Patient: sex F, age 61
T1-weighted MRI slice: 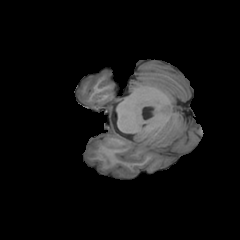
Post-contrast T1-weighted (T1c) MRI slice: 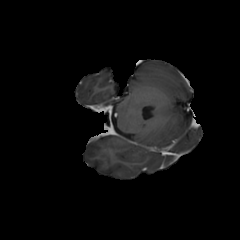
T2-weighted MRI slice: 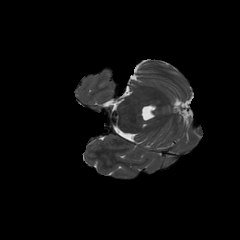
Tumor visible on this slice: no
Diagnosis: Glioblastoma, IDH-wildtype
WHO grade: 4